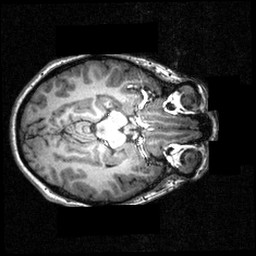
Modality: T1w
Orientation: axial
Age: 24
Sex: female
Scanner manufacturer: siemens
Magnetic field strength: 3.951 T
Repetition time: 1.5 s
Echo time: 0.00335 s